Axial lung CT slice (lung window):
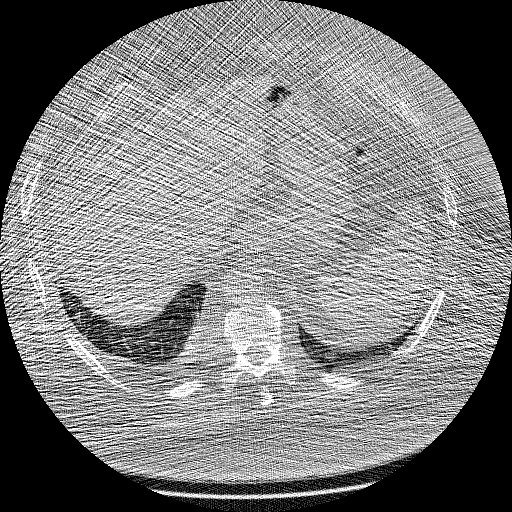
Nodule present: no